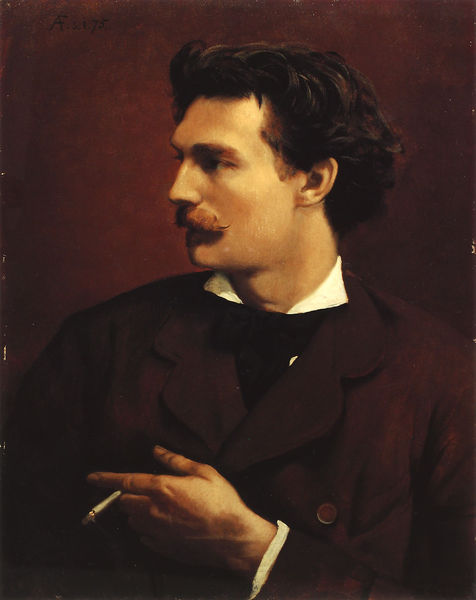
Titel: Selbstbildnis
Künstler: Anselm Feuerbach
Institution: Stuttgart, Staatsgalerie
Schlagwörter: gemälde, hand, mann, haar, hintergrund, nase, ohr, profil, blick, rot, schleife, anzug, hemd, jacke, schnurrbart, kragen, portrait, porträt, gewand, haare, knopf, romantik, rauchen, zigarre, fliege, schnauzbart, schnauzer, foto, glut, bildniss, kravatte, zigarette, raucher, rötlich, binder, oberlippenbart, asche, brennend